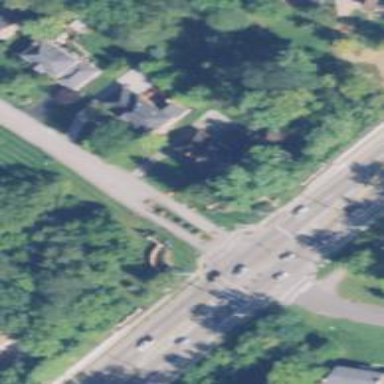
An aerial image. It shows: Zebra crossing on footway.